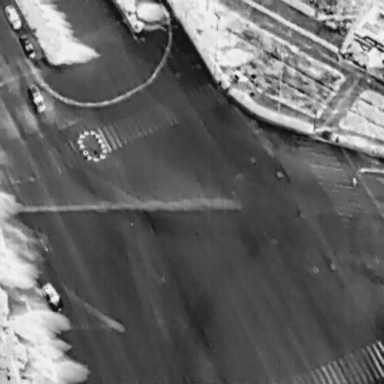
There are three Cars in the infrared image.